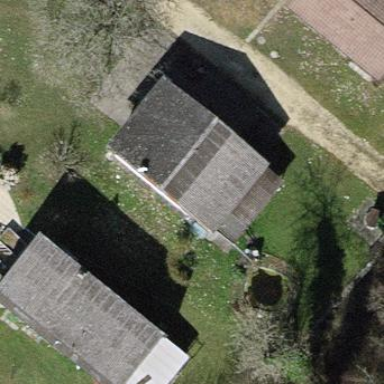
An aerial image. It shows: Simple house.